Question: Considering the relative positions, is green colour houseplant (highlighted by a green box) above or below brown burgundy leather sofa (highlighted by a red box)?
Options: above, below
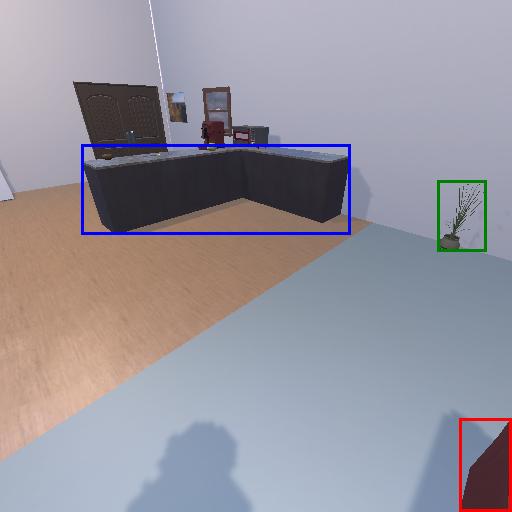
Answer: above